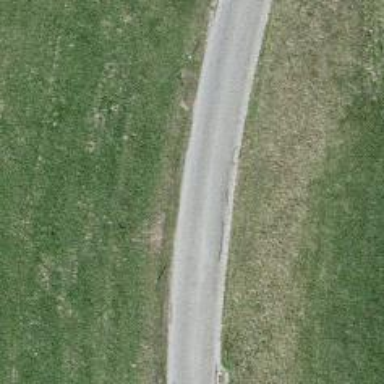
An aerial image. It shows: Unclassified road with asphalt surface.